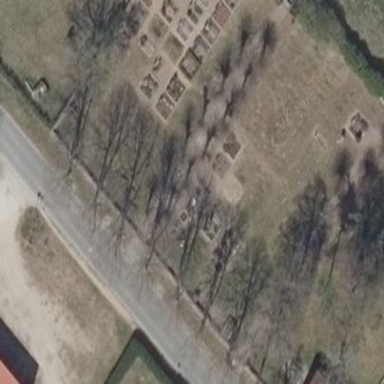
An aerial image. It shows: Cemetery.